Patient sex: M
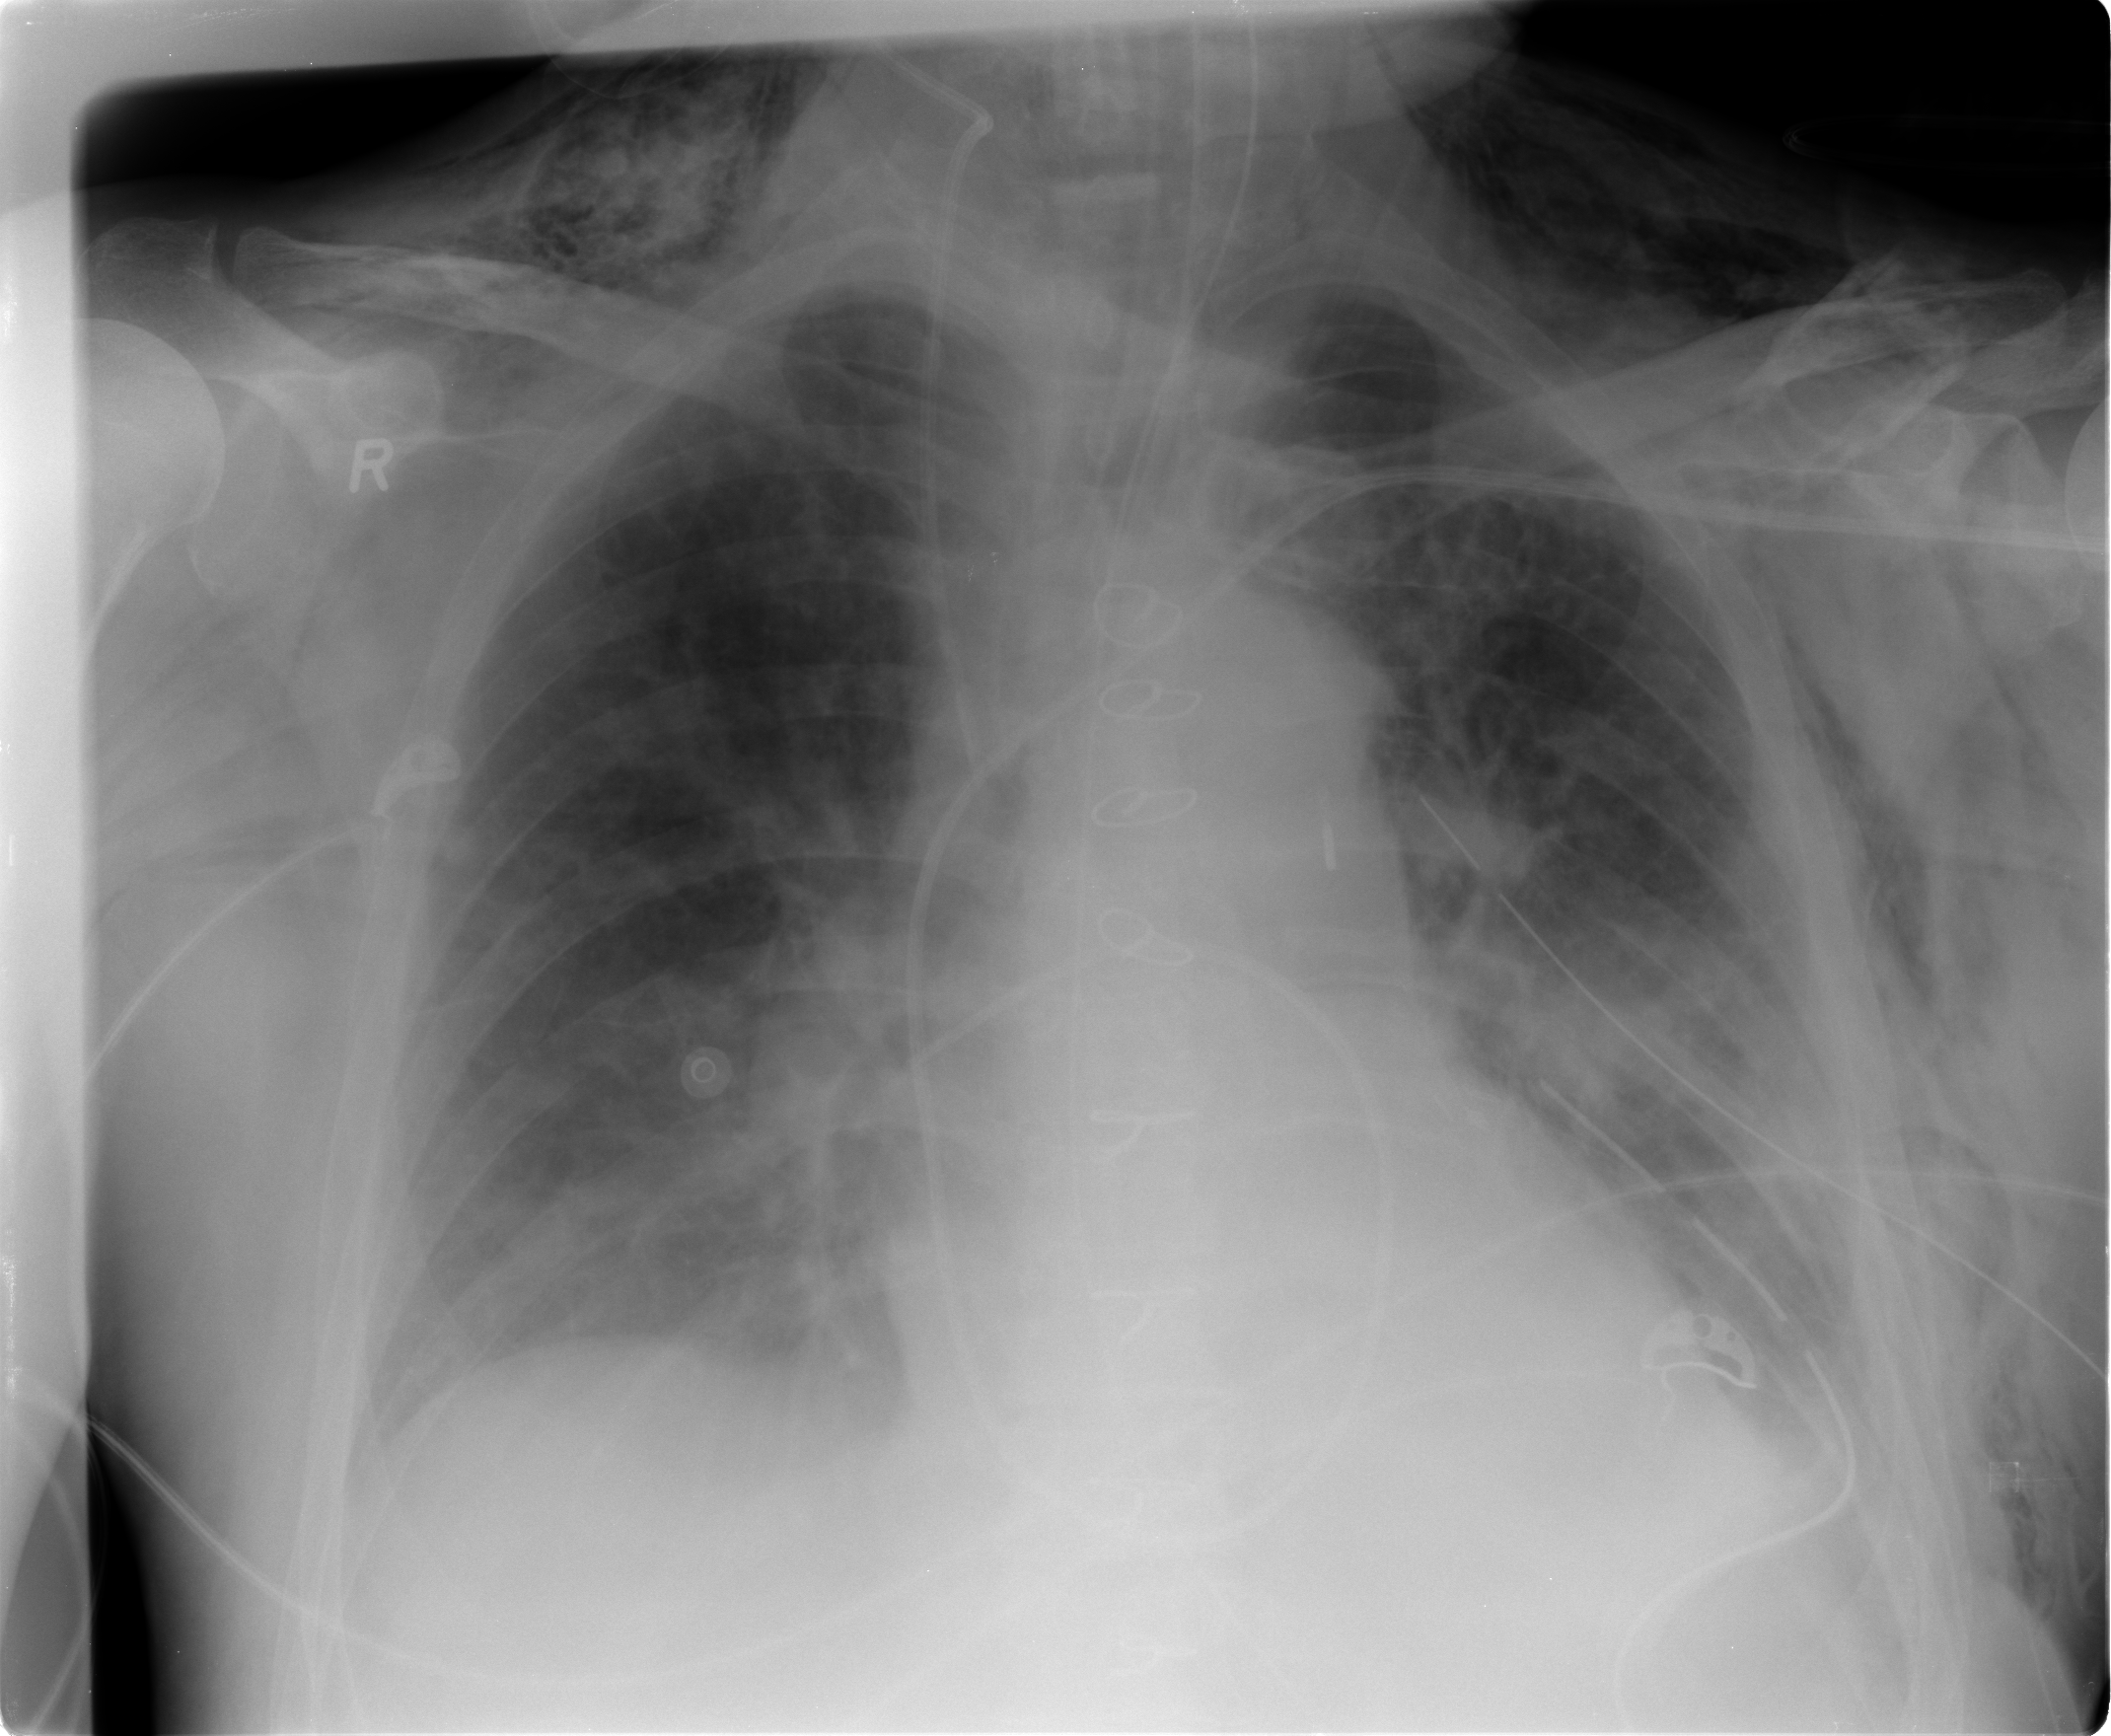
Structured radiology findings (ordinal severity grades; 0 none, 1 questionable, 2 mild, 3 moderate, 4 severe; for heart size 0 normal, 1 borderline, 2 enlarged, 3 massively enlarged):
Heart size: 0
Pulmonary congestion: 2
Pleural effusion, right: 2
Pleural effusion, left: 2
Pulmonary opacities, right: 2
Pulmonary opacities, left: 2
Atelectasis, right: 2
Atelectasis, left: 2